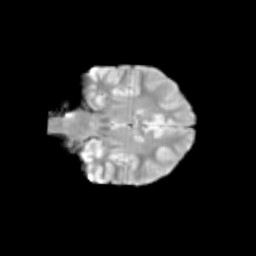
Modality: T2w
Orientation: coronal
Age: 12
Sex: female
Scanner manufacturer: siemens
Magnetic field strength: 3 T
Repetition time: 3.8 s
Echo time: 0.07 s